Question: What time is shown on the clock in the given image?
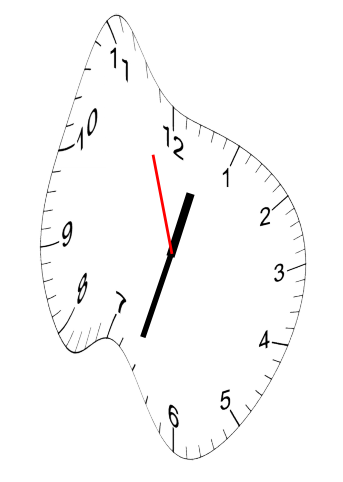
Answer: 12:32:57